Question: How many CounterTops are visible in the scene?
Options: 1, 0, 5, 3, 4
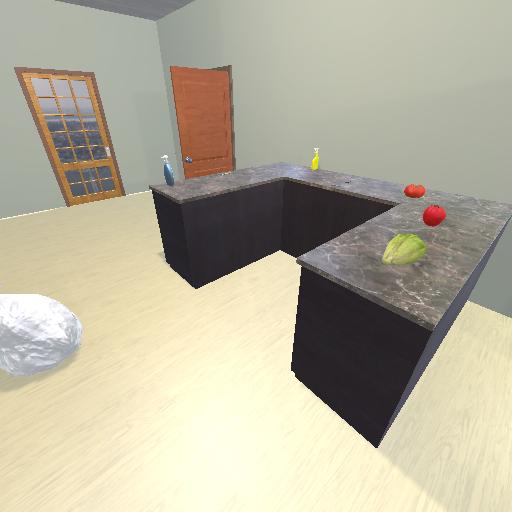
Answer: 1